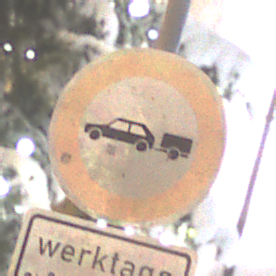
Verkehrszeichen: VerbotPersonenkraftwagenMitAnhaenger
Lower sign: ZeitangabenMitBeschraenkungAufWochentage7
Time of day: Night
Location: Outdoor (Urban)
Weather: Overcast
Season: Winter
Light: Artificial